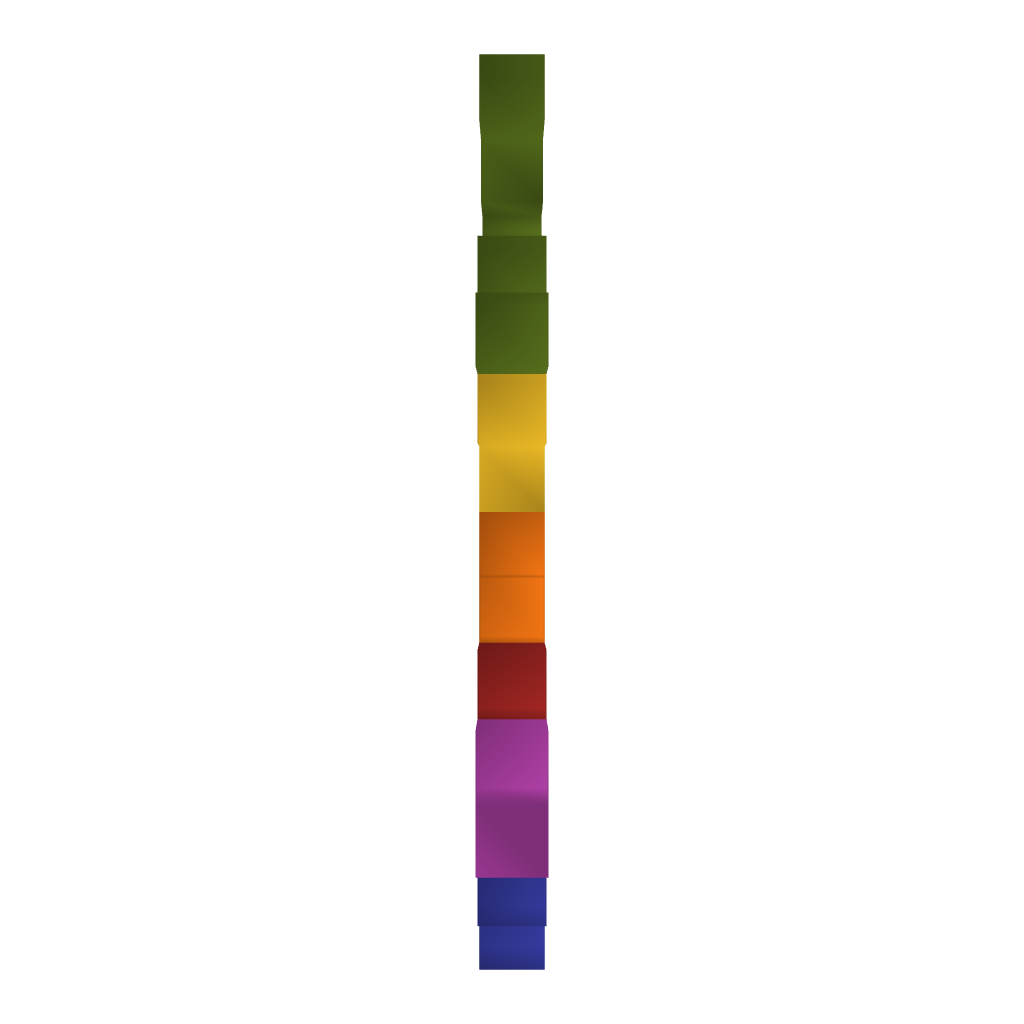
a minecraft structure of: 90's apple symbol